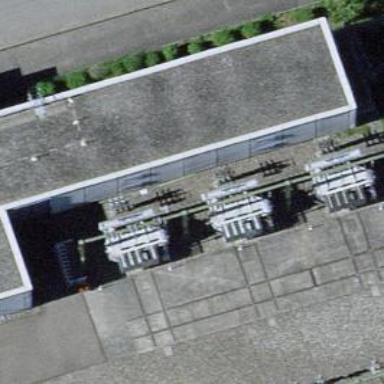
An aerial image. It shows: Transformer.